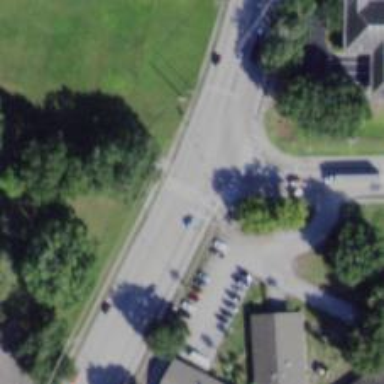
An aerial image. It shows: Secondary road.